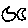
Label: moon